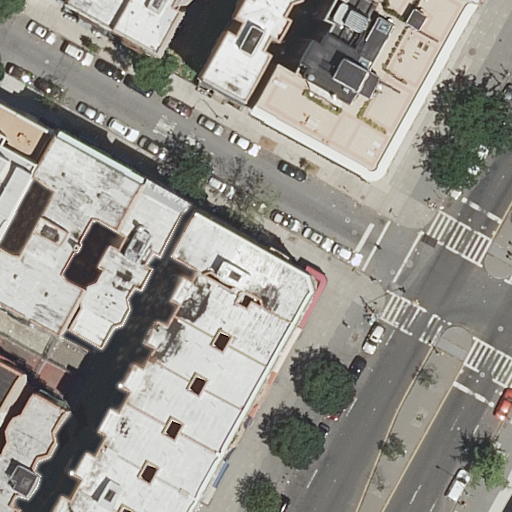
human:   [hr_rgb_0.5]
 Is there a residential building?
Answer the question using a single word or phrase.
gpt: yes

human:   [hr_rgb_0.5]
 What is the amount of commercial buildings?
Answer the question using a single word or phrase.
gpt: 0

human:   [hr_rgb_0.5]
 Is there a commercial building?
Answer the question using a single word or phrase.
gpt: no

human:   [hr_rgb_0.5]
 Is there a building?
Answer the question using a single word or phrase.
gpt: yes

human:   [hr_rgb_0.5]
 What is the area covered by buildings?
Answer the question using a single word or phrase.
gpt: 3570m2

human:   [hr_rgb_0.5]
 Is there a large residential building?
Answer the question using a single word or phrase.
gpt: yes

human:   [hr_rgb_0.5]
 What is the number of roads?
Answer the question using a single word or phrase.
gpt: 5

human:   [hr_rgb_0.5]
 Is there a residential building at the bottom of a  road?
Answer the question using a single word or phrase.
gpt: yes

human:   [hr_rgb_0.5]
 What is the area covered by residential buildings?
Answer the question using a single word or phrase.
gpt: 3570m2

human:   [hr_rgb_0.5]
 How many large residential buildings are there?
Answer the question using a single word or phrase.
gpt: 2

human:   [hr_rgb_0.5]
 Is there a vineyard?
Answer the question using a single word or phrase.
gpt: no

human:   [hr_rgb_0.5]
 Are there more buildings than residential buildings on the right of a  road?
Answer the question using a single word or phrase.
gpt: yes

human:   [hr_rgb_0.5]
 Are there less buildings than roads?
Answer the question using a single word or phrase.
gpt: no

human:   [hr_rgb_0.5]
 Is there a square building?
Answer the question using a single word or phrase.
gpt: no

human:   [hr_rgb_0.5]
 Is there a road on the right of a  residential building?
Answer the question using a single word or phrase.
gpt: yes

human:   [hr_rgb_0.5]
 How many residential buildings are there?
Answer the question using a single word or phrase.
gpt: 17

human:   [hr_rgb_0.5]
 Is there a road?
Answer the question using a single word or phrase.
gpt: yes

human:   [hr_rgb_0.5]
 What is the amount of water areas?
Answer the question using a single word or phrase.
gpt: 0

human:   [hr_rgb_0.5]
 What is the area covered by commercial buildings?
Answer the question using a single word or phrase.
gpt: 0m2

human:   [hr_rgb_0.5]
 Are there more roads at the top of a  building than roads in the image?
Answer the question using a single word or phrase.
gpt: no

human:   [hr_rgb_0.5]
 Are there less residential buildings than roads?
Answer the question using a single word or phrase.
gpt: no

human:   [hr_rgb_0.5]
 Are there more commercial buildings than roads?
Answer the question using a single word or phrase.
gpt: no

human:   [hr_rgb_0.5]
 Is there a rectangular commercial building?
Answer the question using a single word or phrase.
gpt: no

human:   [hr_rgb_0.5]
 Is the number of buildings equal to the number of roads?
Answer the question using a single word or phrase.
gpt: no

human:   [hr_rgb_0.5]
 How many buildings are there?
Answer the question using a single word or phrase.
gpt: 17

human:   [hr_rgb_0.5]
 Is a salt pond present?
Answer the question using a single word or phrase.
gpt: no

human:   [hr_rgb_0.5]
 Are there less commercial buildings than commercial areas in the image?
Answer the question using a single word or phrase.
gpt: no

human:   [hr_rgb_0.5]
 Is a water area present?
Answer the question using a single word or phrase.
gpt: no

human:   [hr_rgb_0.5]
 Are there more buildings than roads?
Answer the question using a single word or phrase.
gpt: yes

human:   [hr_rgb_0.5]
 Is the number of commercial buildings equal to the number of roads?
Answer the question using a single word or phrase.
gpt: no

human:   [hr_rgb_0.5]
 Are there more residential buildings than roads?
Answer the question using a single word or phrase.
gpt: yes

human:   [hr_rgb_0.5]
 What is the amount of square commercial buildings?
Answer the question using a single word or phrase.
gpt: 0

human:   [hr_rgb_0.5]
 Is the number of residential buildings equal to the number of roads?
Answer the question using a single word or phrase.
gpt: no

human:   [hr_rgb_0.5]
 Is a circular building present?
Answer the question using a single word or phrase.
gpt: no

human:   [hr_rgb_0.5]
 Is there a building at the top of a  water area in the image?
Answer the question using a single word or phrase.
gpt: no

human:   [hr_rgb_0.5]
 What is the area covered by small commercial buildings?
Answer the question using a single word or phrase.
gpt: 0m2

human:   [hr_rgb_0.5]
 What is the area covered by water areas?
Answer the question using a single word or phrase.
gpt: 0m2

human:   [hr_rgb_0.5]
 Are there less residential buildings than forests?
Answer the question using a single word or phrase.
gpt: no

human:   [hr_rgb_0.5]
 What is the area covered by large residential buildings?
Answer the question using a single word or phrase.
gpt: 1352m2

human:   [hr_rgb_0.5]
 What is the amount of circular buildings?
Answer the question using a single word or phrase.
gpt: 0

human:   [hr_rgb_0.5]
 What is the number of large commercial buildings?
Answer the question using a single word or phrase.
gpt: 0

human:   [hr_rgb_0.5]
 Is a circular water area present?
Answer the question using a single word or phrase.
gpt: no

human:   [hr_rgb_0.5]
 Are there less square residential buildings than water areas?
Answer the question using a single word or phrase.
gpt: no

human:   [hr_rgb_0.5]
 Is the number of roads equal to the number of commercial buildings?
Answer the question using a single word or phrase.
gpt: no

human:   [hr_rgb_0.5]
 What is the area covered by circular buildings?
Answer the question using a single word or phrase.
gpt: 0m2

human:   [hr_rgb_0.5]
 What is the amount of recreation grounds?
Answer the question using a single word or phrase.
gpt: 0

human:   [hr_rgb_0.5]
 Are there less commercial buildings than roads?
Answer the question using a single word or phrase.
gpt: yes

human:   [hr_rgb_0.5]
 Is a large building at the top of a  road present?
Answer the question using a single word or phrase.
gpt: yes

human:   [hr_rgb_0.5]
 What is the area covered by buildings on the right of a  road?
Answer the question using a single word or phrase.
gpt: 830m2

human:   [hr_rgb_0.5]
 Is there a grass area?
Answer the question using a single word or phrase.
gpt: no

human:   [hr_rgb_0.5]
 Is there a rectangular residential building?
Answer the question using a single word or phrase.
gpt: yes

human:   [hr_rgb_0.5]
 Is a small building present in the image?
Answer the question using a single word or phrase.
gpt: yes

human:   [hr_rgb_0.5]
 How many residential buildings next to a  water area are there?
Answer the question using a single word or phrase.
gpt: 0

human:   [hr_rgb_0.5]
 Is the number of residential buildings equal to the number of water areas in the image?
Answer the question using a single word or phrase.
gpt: no

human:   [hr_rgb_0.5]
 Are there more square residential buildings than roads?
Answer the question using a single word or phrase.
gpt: no

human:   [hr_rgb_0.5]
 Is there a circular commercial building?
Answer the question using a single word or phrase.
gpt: no

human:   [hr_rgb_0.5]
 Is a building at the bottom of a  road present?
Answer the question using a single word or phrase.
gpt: yes

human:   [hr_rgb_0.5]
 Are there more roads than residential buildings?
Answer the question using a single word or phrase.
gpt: no

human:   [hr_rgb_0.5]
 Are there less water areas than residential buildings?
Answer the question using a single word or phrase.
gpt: yes

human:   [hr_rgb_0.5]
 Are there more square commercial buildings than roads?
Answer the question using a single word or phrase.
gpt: no

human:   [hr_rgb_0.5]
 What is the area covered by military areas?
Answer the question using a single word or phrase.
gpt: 0m2

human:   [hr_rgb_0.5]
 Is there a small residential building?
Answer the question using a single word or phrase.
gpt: yes

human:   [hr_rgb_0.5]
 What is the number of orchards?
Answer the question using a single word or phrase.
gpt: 0

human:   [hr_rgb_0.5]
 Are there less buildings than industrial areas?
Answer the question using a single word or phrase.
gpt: no